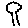
Label: tree